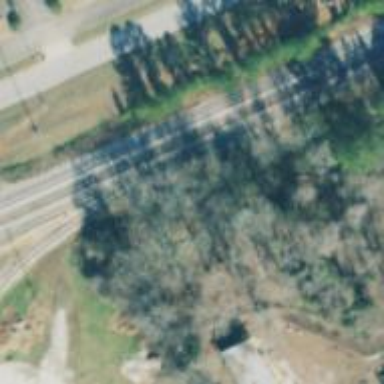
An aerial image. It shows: Railway spur junction.